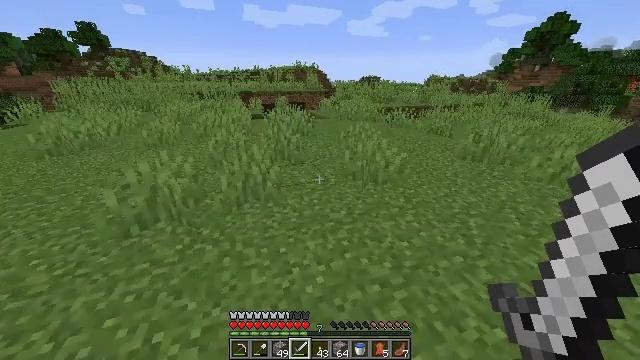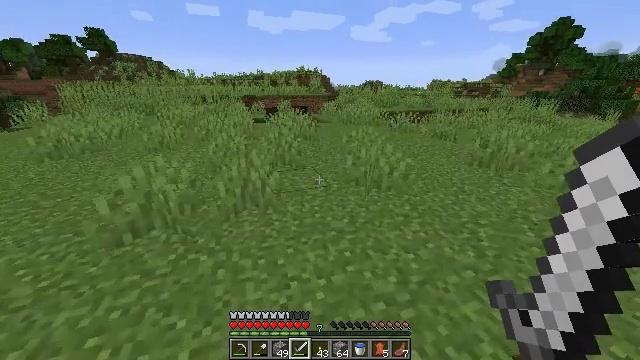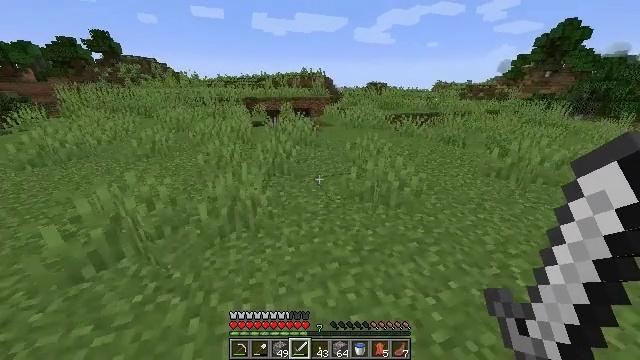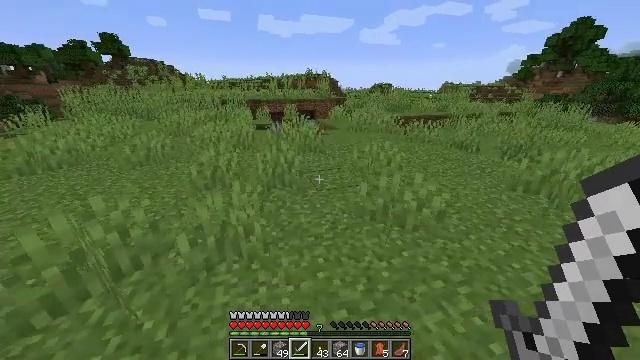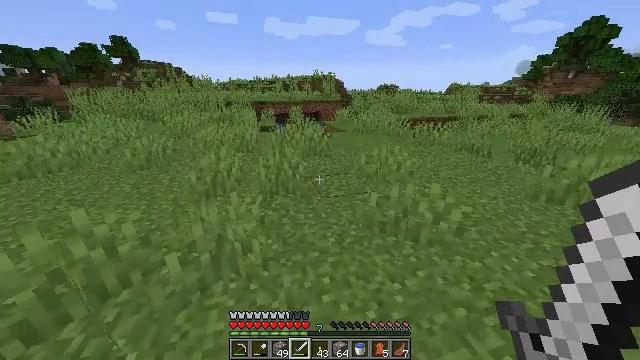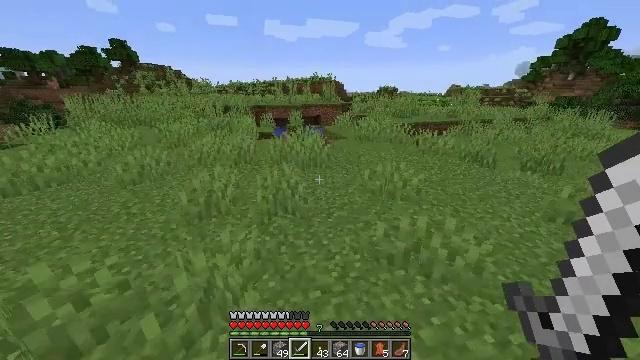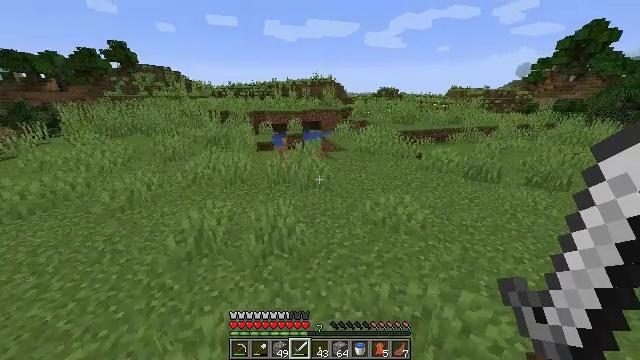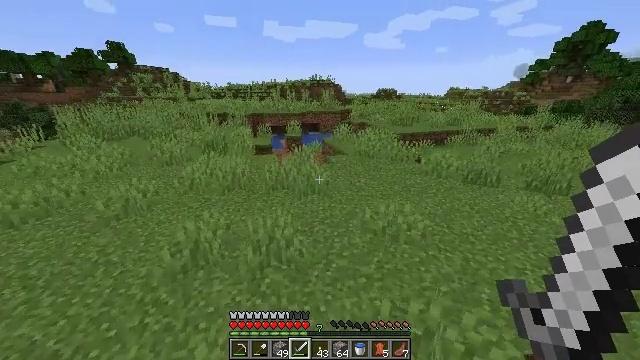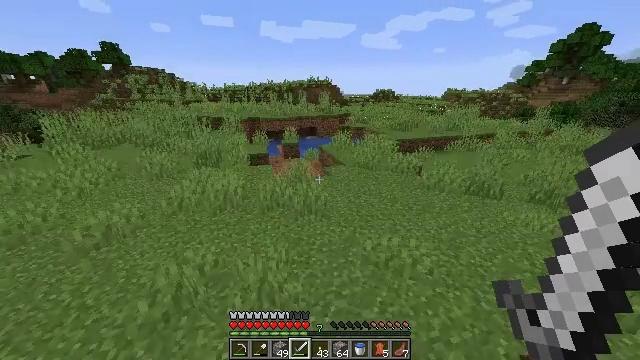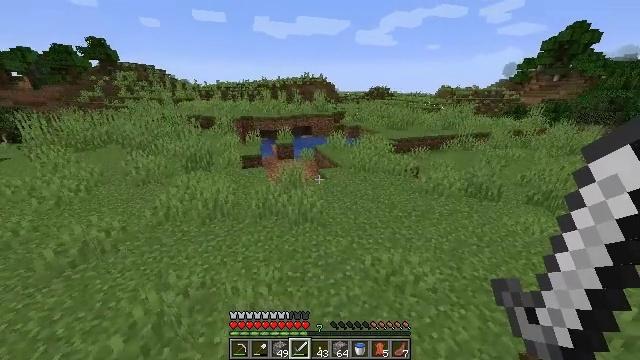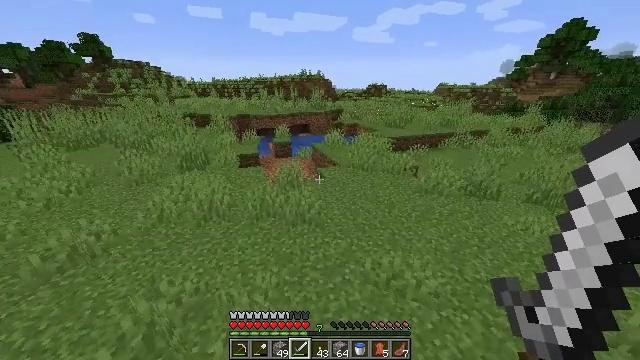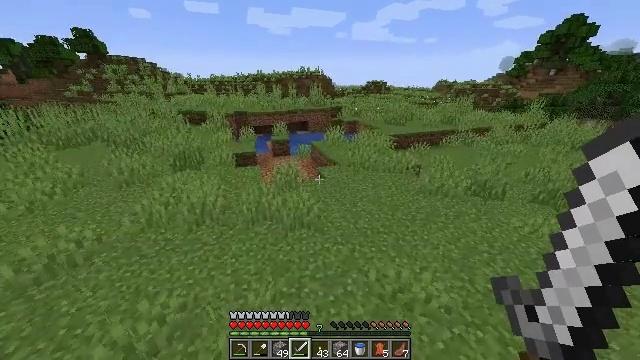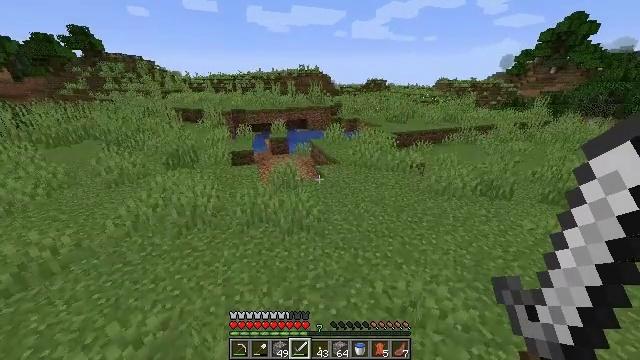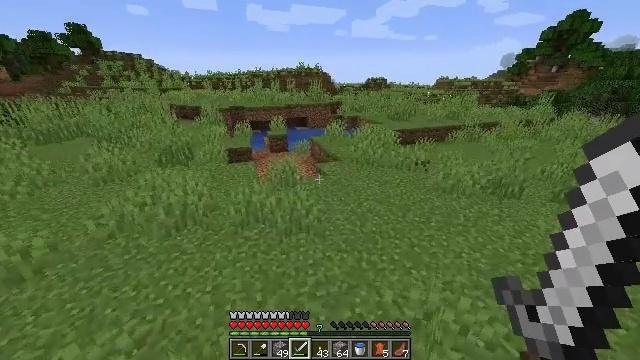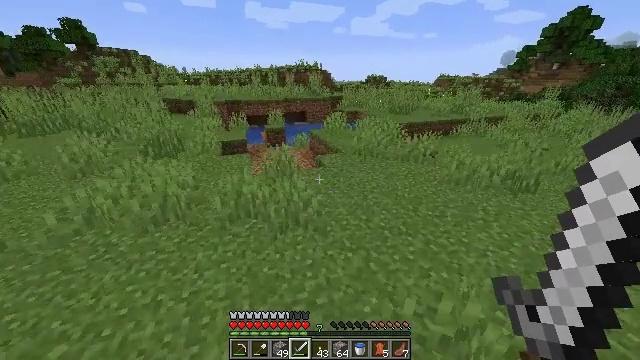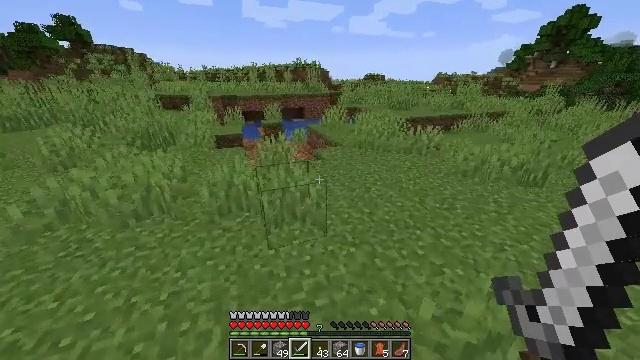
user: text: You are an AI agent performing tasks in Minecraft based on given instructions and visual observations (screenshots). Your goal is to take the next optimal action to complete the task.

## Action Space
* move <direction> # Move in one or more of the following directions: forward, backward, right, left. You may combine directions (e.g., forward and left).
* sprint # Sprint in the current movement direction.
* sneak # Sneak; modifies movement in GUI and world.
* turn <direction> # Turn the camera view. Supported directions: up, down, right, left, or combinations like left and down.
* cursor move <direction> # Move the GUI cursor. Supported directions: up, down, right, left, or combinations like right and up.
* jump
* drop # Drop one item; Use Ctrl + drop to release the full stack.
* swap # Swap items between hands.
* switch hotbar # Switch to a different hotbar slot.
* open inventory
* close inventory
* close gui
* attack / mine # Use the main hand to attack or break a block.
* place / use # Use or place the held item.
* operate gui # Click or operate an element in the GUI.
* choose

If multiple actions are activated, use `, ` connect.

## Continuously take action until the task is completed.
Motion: motion action
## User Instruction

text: Remove a peony from the inventory.
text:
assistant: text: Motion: move forward, sprint
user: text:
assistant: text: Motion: move forward, sprint
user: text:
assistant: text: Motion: move forward, sprint, turn left
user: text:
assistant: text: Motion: move forward, sprint, turn left
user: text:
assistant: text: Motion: move forward, sprint, jump
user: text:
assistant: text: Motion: move forward, sprint, jump
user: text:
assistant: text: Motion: move forward, sprint, jump
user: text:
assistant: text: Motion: move forward, sprint, jump
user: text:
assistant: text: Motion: move forward, sprint, turn right, jump
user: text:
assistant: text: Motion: move forward, sprint, jump
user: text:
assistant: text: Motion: move forward, sprint, jump
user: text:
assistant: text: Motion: move forward, sprint, jump
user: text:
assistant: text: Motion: move forward, sprint, jump
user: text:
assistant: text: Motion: move forward, sprint, jump
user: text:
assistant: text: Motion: move forward, sprint, jump
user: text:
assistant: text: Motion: move forward, sprint, turn right, jump
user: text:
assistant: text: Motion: move forward, sprint, turn right, jump
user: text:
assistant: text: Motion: move forward, sprint, turn right, jump
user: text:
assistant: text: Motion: move forward, sprint, turn right, jump
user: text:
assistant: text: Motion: move forward, sprint, jump
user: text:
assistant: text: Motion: move forward and move right, sprint, jump
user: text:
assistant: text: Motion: move forward and move right, sprint, jump
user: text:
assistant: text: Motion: move forward and move right, sprint, jump
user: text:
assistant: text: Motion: move forward and move right, sprint, jump
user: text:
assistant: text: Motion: move forward and move right, sprint, jump
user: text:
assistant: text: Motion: move forward and move right, sprint, jump
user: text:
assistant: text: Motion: move forward and move right, sprint, jump
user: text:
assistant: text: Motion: move forward and move right, sprint, jump
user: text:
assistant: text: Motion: move forward and move right, sprint, jump
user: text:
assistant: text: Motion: move forward and move right, sprint, jump